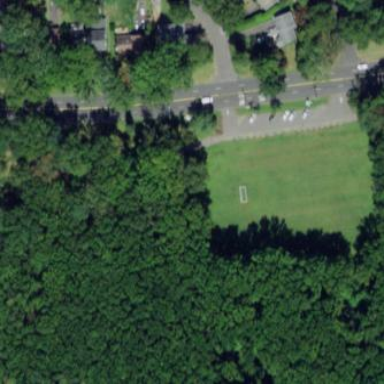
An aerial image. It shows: Soccer pitch for leisure land activities.